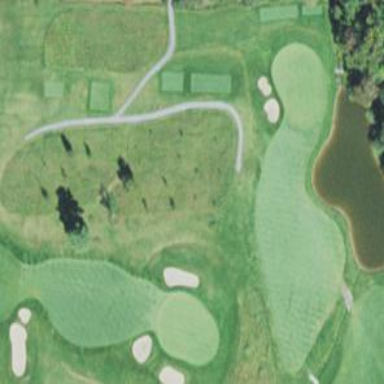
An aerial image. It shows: Area of rough grass used for golf.